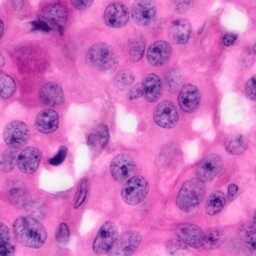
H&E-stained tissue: Pancreatic